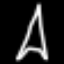
Label: The Eiffel Tower